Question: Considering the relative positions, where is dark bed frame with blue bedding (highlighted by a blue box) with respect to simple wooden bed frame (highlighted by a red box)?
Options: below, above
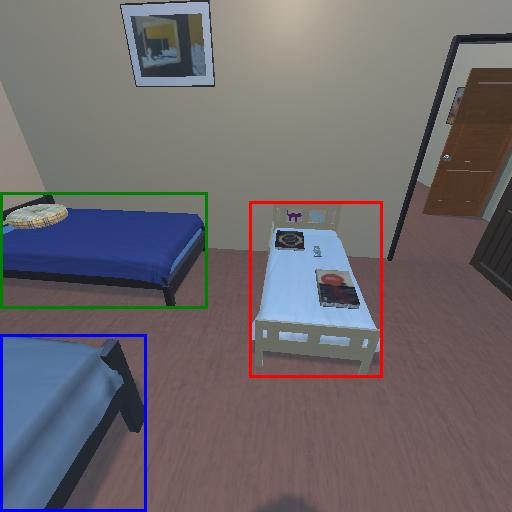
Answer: below